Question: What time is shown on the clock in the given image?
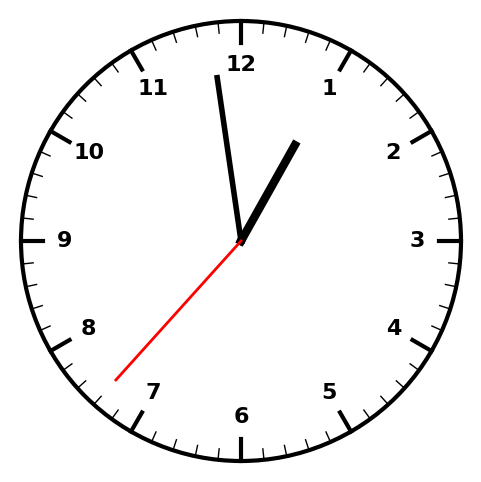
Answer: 12:58:37